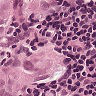
Metastatic tissue present: yes